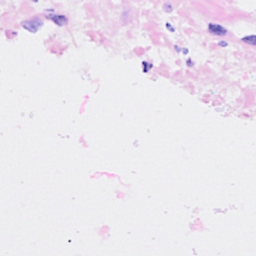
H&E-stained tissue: Breast